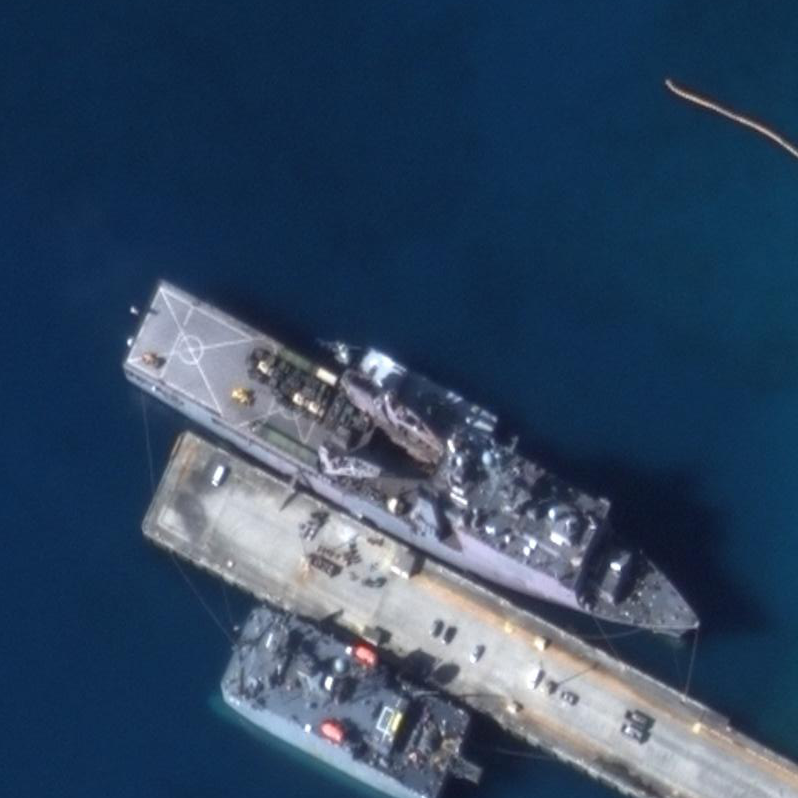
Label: Whitby_Island-class_dock_landing_ship